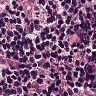
Metastatic tissue present: no